Question:
Hi Guys, using the following codes i was able to create a coordinate map system.
but i an stuck at getting the coordinates marked.
now i will get (x,y) from the user and i need to mark it inside the map with " * ".
the user would be give several (x,y) coordinates and i need to mark.
I am unable to do so. I understand i need to modify the loop but if i modify it gets totally messy. Please advice. i am using the ncurses.
'''
mvaddstr(3 - 2, 3 + 5, "Main Board");
mvaddstr(3 - 1, 3 - 3, numbers);
for (y = 0; y < 7; ++y) {
mvaddch(3 + y, 3 - 3, (chtype) (y + '0'));
attron(COLOR_PAIR(COLOR_RED));
addch(' ');
for (x = 0; x < 7; x++) {
(void) addstr(" . ");
}
(void) attrset(0);
(void) addch(' ');
(void) addch((chtype) (y + '0'));
}
'''
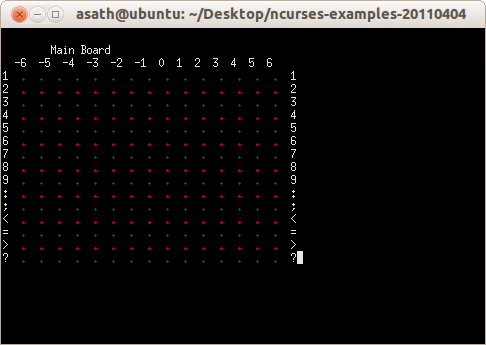
Answer: How about seperating the model. e.g. Keep the state in a different object or struct and create a function to draw the model. It might be easier to maintain and change. :).